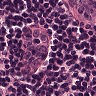
Metastatic tissue present: no